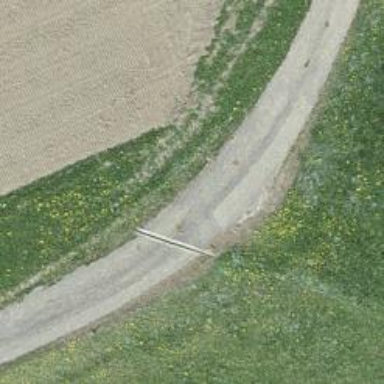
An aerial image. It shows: Track with grade1 tracktype.